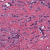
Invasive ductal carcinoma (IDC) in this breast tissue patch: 1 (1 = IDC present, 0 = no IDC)